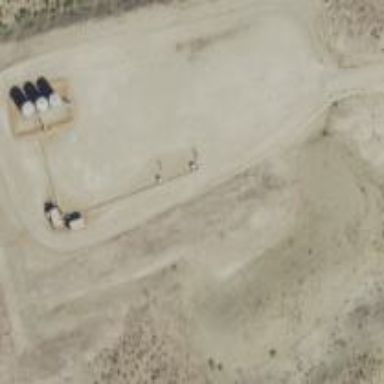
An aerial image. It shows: Petroleum well.